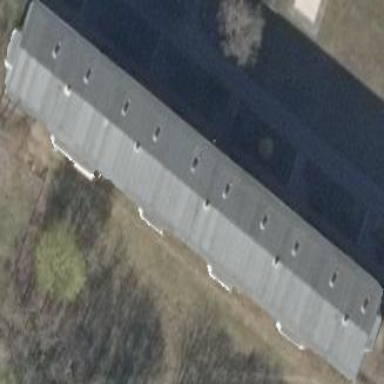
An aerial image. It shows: Building with flat roof.